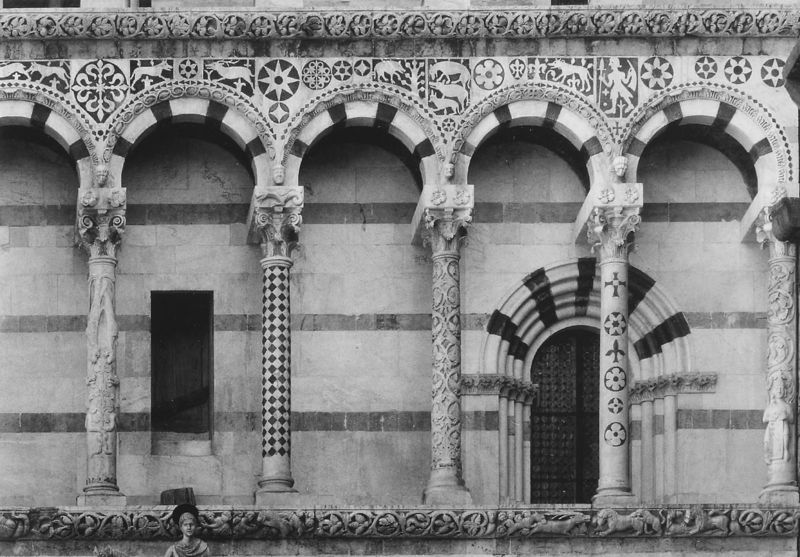
Titel: Westfassade
Standort: Lucca, S. Martino (EU - I)
Schlagwörter: mann, weiß, fenster, schwarz, säulen, tür, blüten, tiere, karo, muster, ornament, architektur, sockel, figur, person, skulptur, relief, mauer, rundbogen, tor, foto, fotografie, bögen, eingang, kreuz, stern, balustrade, schwarzweiß, ritter, kapitelle, kapitell, portal, löwen, hirsch, ionisch, korinthisch, basen, bägen, heiligenfigur